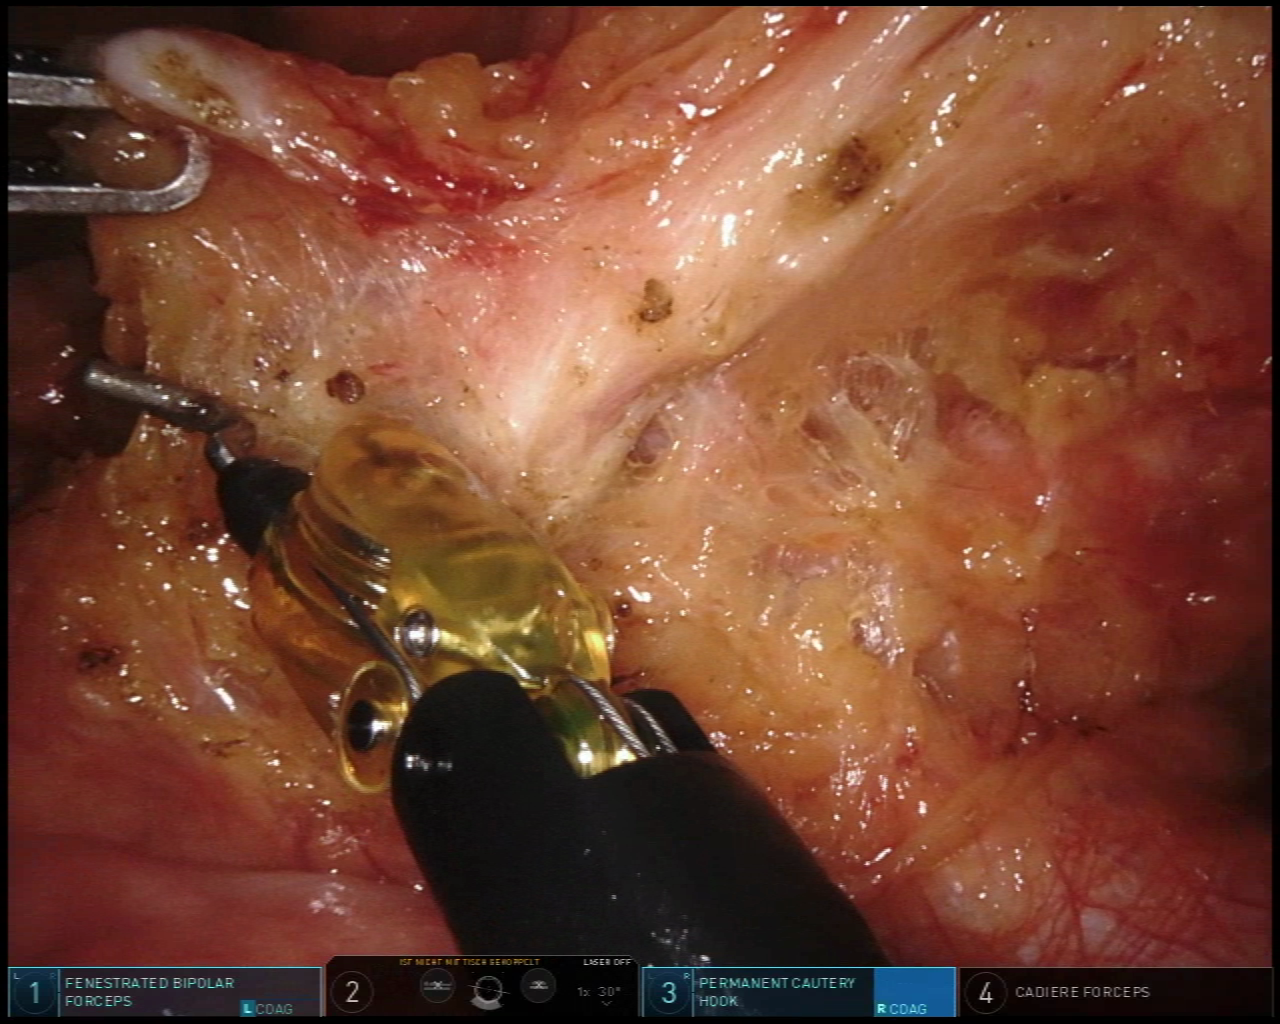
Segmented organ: inferior_mesenteric_artery
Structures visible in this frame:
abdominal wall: no
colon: no
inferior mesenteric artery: yes
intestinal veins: no
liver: no
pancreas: no
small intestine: yes
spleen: no
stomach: no
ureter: no
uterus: no
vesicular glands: no